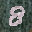
Label: 8